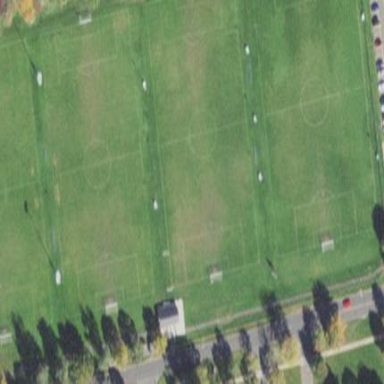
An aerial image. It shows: Lacrosse pitch for leisure sports activities.